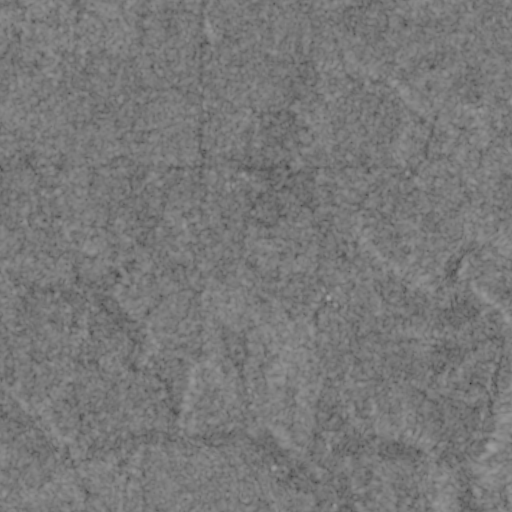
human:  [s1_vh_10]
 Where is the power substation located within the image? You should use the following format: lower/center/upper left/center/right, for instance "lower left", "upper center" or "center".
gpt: The power substation is located in the upper center of the image.
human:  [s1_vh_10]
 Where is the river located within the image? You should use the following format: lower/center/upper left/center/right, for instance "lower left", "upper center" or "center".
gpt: The river is located in the center left of the image.
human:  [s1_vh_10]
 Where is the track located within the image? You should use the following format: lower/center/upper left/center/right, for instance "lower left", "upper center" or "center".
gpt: There is no track in the image.

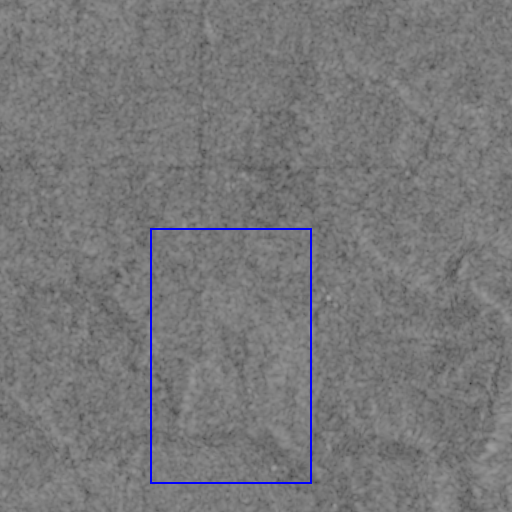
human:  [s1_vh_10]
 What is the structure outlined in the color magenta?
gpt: There is no magenta outline.
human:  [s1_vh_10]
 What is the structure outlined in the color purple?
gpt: There is no structure outlined in purple.